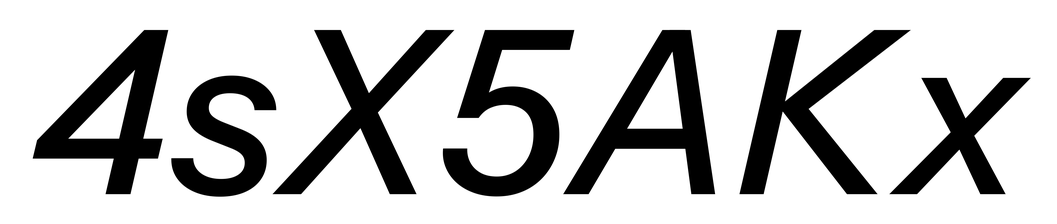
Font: InstrumentSans-Italic_Medium_Italic